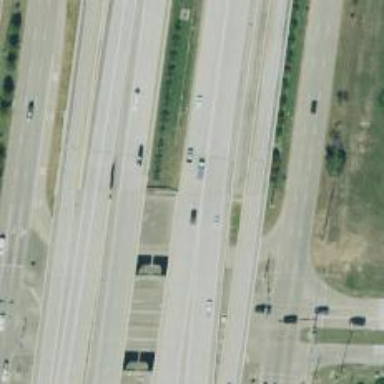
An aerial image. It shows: Motorway bridge.